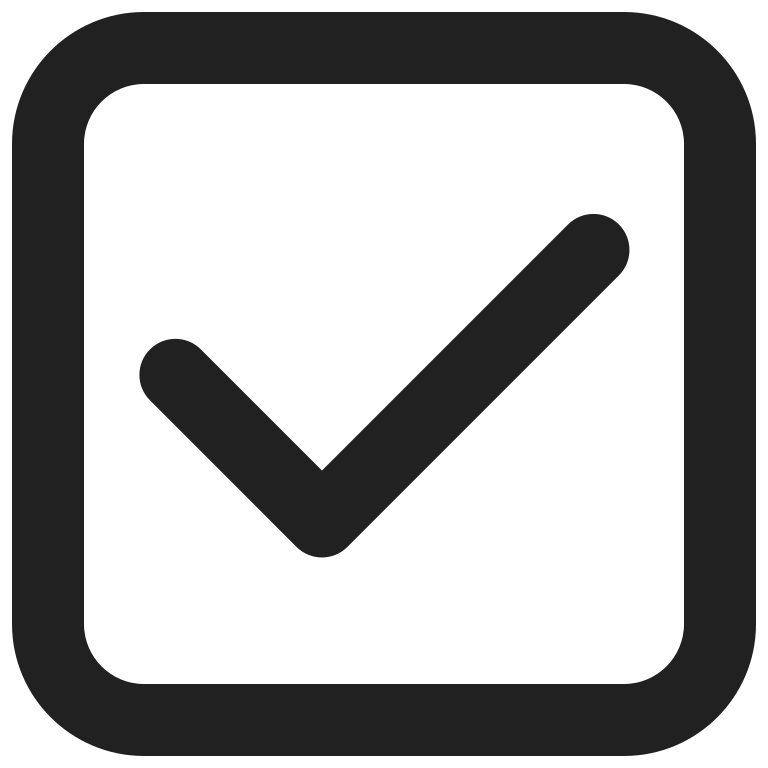
check mark button high contrast